Field crop: maize
Growth stage: 2
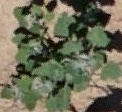
Species: chenopodium